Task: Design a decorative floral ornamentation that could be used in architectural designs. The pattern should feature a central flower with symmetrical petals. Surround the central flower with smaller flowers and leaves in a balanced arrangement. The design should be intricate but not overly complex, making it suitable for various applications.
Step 46:
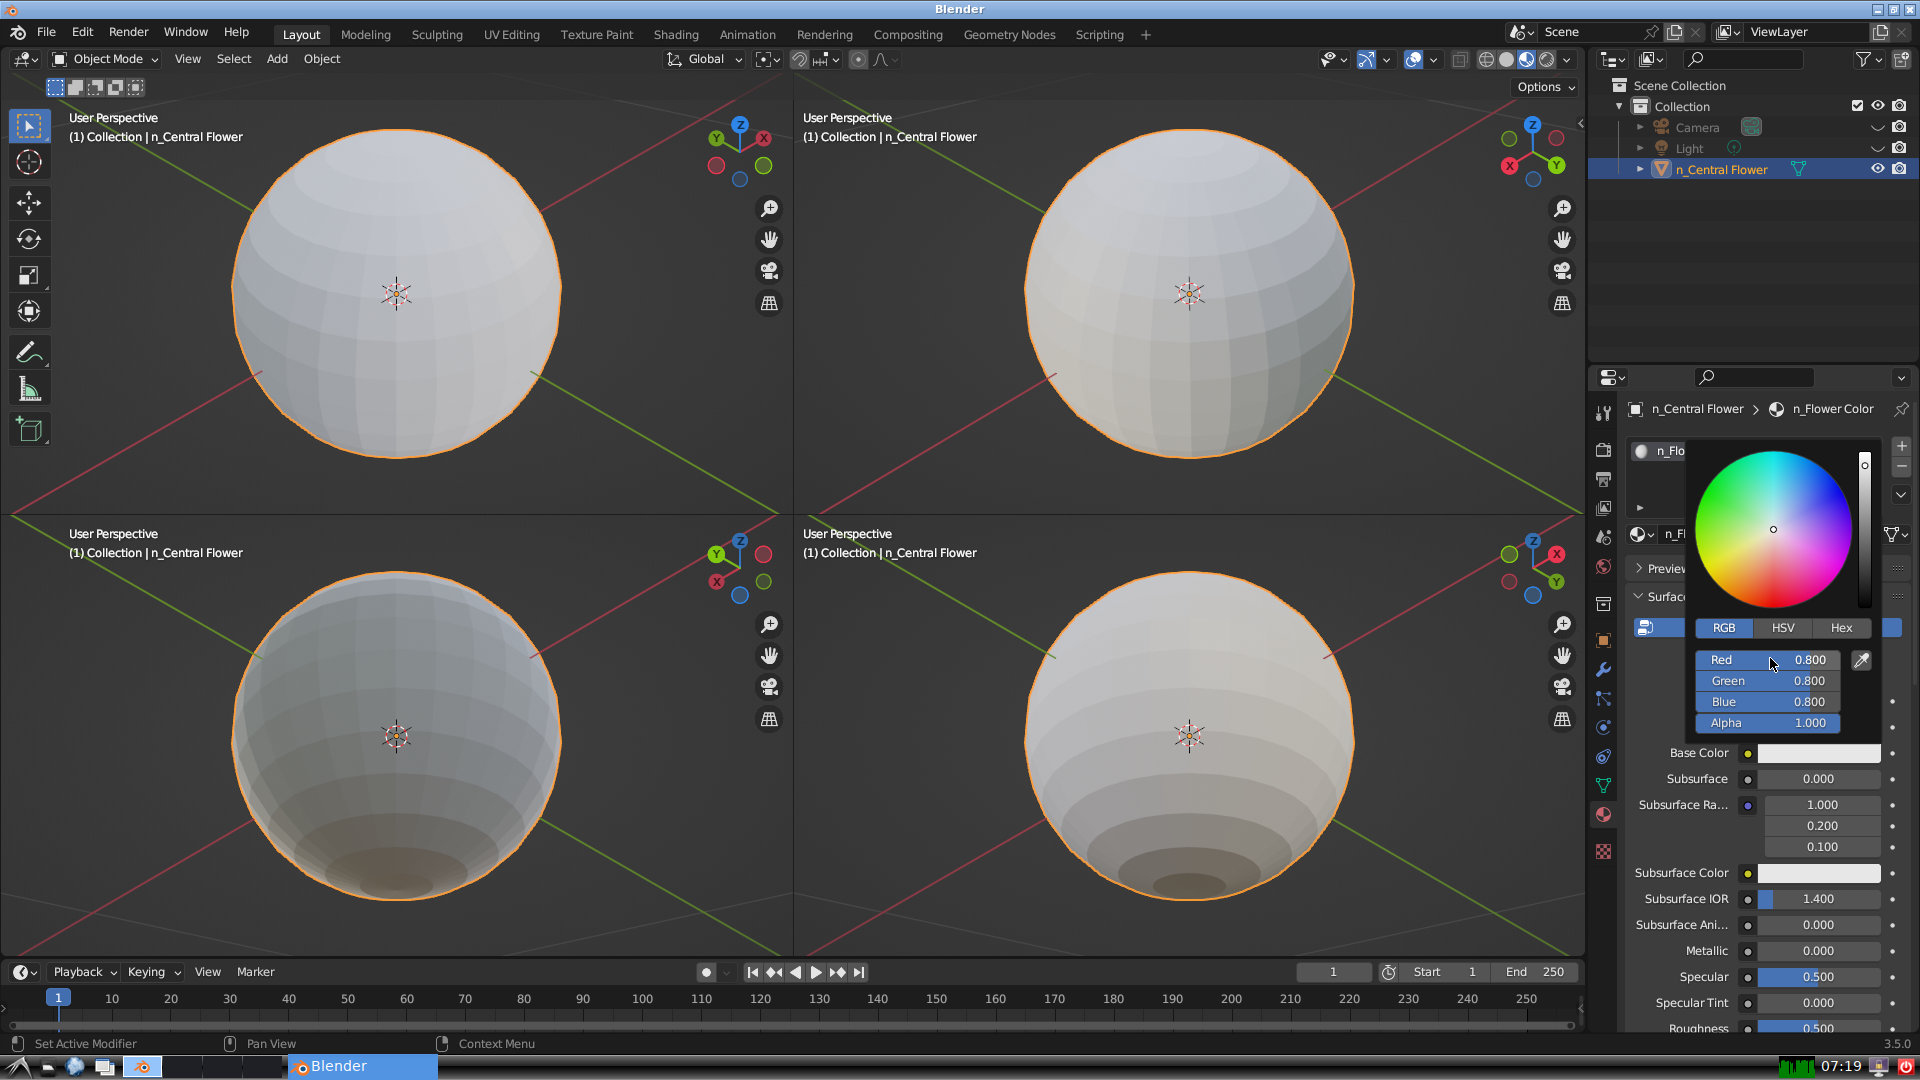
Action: click: no